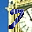
Label: 7